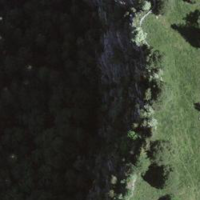
EUNIS habitat code: 43
Species observed at this site:
Corvus corax